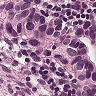
Metastatic tissue present: yes